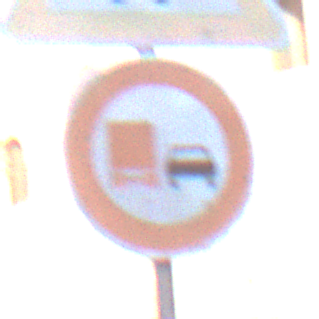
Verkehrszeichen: UeberholverbotKraftfahrzeuge
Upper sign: EinseitigVerengteFahrbahnLinks
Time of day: SunriseSunset
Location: Outdoor (Urban)
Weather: PartlyCloudy
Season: NotSpecified
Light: Natural